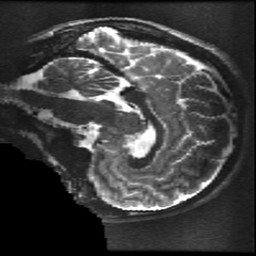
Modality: T2w
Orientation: sagittal
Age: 15
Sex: male
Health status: ill
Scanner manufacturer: ge
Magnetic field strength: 3 T
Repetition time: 7.5 s
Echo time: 0.1015 s